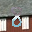
Label: 8